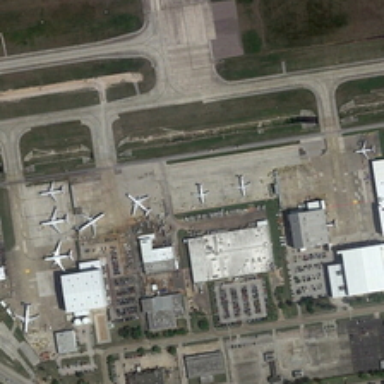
Some planes are near several buildings with parking lots in an airport .